Question: I want to give a div a glassy reflection appearance as well as a semi transparent effect. How can I combine these two effects so that the div will look like a glassy transparent gadget? Is there a way to do this?
The div's bgcolor is lightskyblue and no background image is set yet.

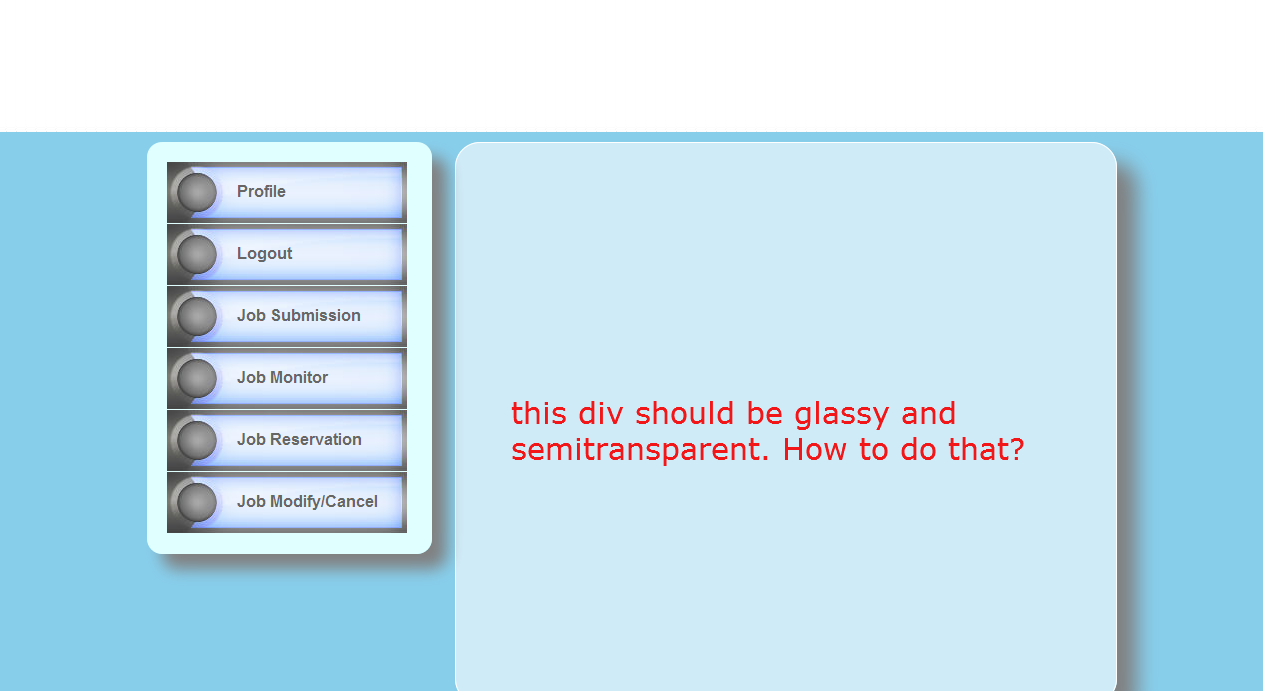
Answer: You can give alpha tranparency in your background color.
For example
'''
div {
background: rgba(255,255,255,0.5); /* white color with 50% transparency */
}
'''
In IE However, 'rgba' does not works. You need to use filter.
For Example
'''
div {
background: transparent;
-ms-filter: "progid: DXImageTransform.Microsoft.gradient(startColorstr=#77ffffff, endColorstr=#77ffffff)"; /* For IE8 */
filter: progid: DXImageTransform.Microsoft.gradient(startColorstr=#77ffffff, endColorstr=#77ffffff); /* < IE 7 */
zoom: 1;
}
'''
The color patter in both the start and end color is different than the way in 'RGBA', it user 'ARGB' Format and all in Hex. Like in above example, following are how the values are distributed
'''
77: alpha (fully transparent: 00, fully opaque: FF)
ff: Red
ff: Green
ff: Blue
'''
This method will place a transparent background on your division, but if you want the entire div to be tranparent including everything inside, then you can use 'opacity' property
For example
'''
div {
background: #fff;
opacity: 0.5; /* This is not support in IE though, use filter if needed in IE *
}
'''
<URL>